Field crop: maize
Growth stage: 2
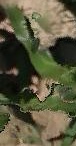
Species: maize